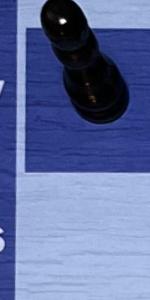
Label: Empty